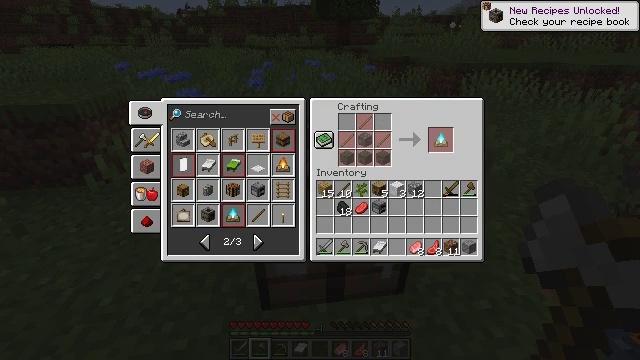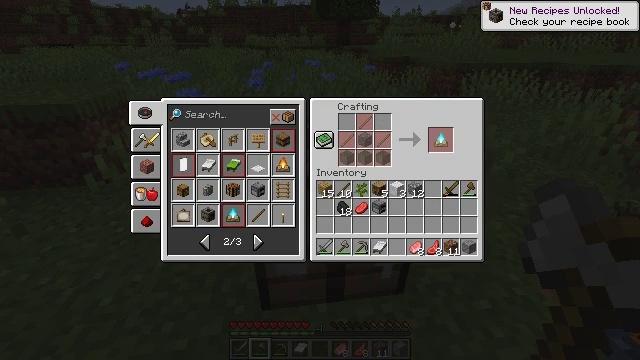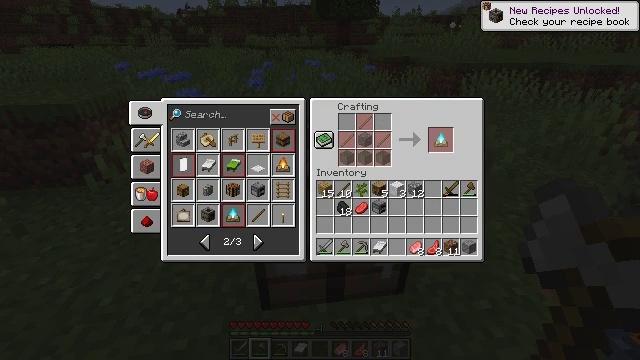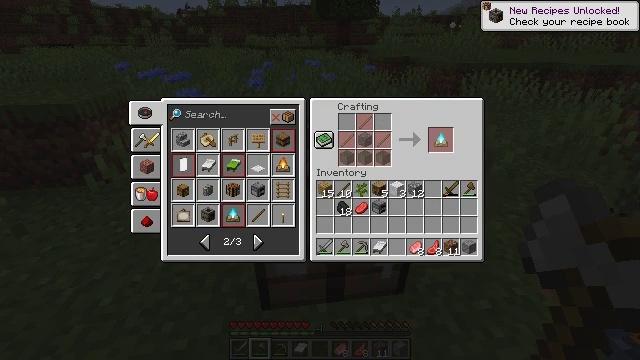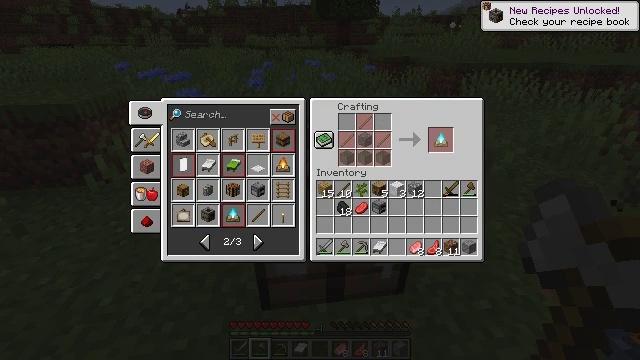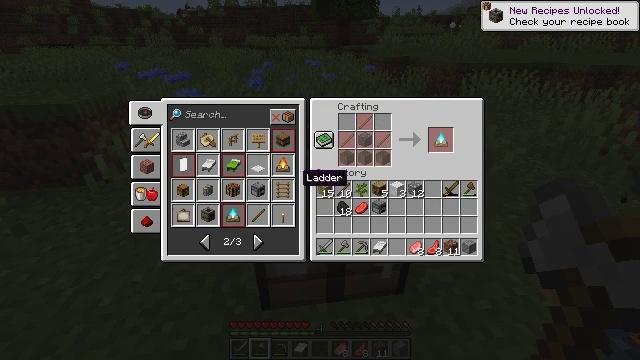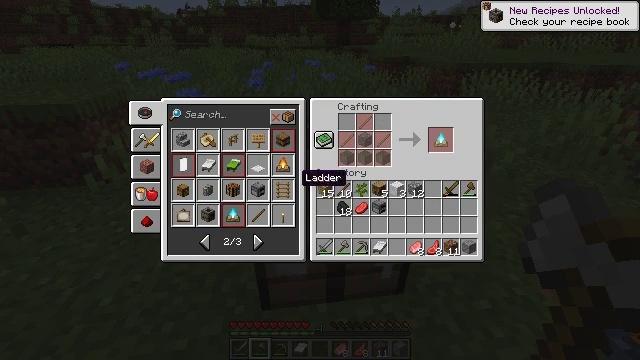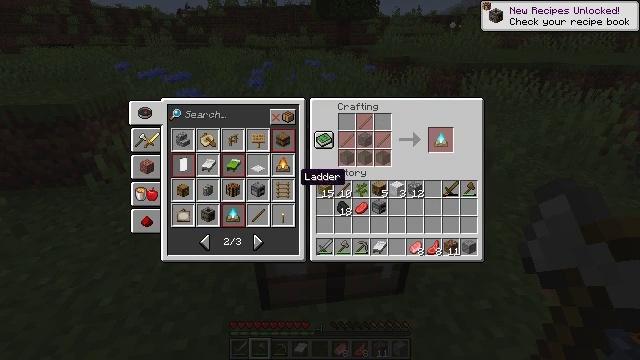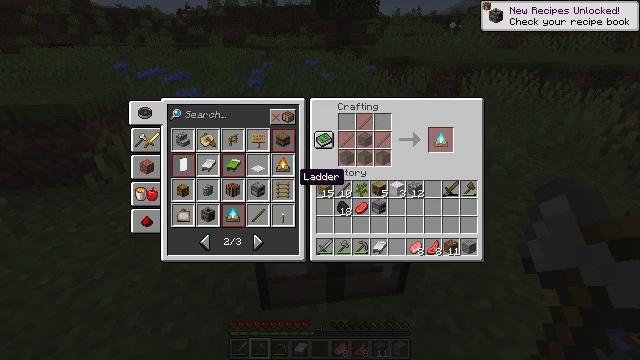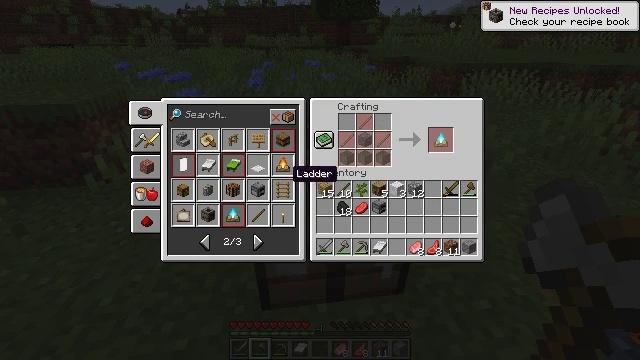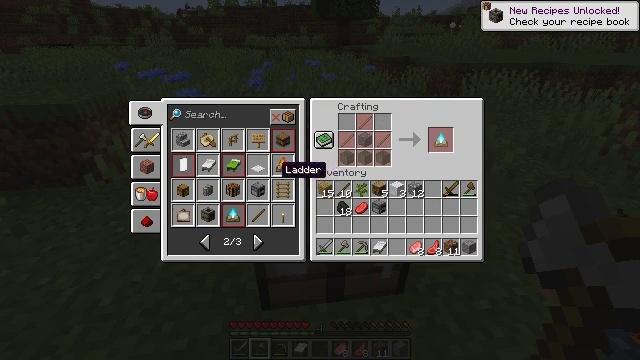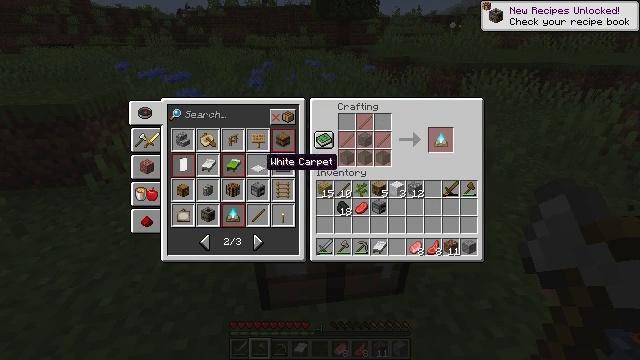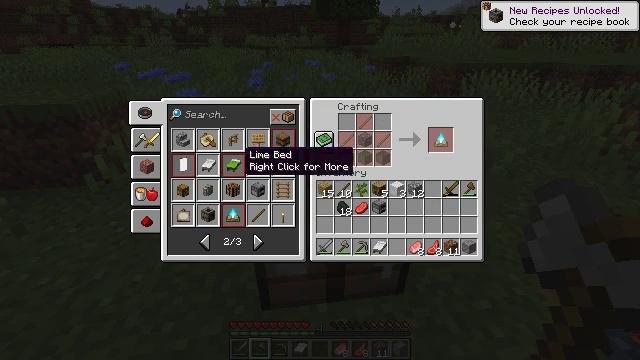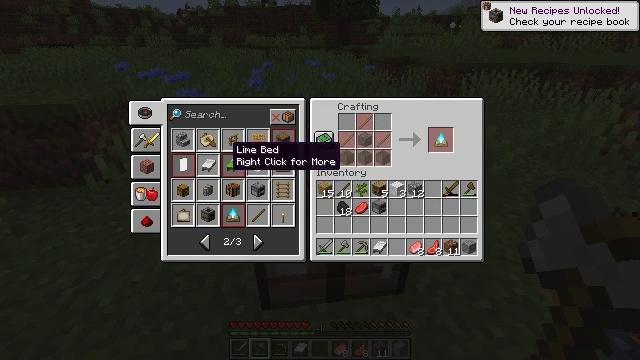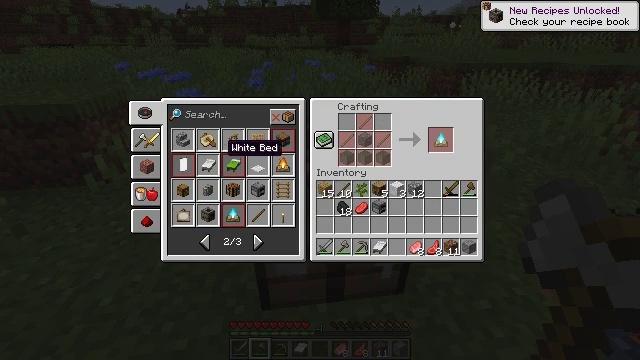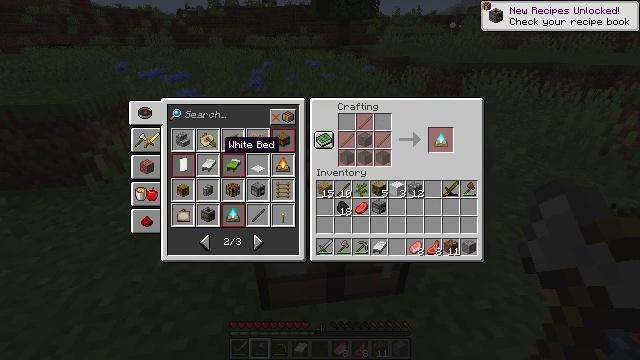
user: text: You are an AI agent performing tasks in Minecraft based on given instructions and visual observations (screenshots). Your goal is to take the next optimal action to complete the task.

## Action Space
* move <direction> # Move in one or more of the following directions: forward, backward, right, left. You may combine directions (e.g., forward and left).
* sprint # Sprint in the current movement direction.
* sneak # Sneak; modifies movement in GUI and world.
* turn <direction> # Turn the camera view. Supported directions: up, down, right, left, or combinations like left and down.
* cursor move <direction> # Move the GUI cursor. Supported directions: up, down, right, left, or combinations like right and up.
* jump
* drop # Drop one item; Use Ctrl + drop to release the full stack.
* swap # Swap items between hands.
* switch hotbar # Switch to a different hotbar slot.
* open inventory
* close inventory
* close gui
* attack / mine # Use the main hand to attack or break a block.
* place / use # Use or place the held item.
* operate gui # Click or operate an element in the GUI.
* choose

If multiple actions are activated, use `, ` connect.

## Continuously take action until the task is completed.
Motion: motion action
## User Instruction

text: To get a oak boat with planks, open a crafting table.
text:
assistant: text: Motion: no_op
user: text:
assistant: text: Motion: no_op
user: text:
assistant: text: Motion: no_op
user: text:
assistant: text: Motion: no_op
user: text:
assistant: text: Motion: no_op
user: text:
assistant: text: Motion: no_op
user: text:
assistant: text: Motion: no_op
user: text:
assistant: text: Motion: no_op
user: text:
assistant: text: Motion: cursor move left
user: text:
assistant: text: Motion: cursor move left
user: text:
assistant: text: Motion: cursor move left and up
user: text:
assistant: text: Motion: cursor move left and up
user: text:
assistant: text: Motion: cursor move left
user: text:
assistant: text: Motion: no_op
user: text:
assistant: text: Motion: no_op
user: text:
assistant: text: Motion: no_op
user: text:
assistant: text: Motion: no_op
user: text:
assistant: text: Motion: no_op
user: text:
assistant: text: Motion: no_op
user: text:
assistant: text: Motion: no_op
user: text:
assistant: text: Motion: no_op
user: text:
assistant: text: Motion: no_op
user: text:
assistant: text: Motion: no_op
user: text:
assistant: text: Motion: no_op
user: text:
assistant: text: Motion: no_op
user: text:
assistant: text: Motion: no_op
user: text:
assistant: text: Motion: no_op
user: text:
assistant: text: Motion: no_op
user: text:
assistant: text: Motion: no_op
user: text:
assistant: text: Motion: no_op